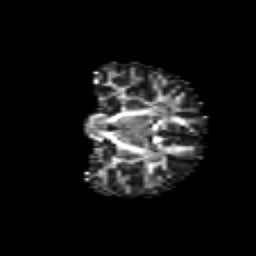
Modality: FA
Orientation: coronal
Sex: female
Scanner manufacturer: siemens
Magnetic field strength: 3 T
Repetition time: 5 s
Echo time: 0.071 s